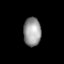
Tissue: lung
Cell type: Epithelial cells
Senescence score: 0.1678
Nuclear area (px): 493
Mean DAPI intensity: 152.961